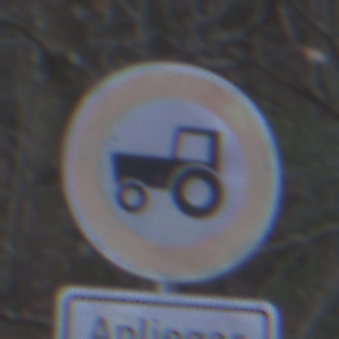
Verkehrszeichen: VerbotKraftfahrzeugeZuegeNichtSchneller25
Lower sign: PersonengruppenFrei1
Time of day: MorningAfternoon
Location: Outdoor (Nature)
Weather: Overcast
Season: Winter
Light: Natural